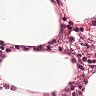
Metastatic tissue present: no